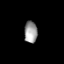
Tissue: prostate
Cell type: T cells
Senescence score: 0.3327
Nuclear area (px): 276
Mean DAPI intensity: 155.982